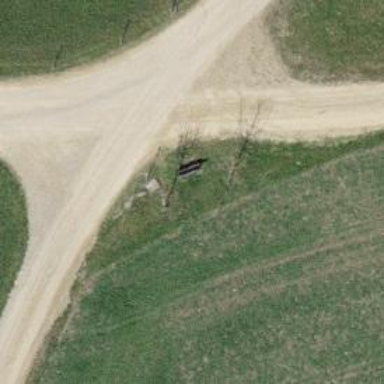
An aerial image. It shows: Bench.